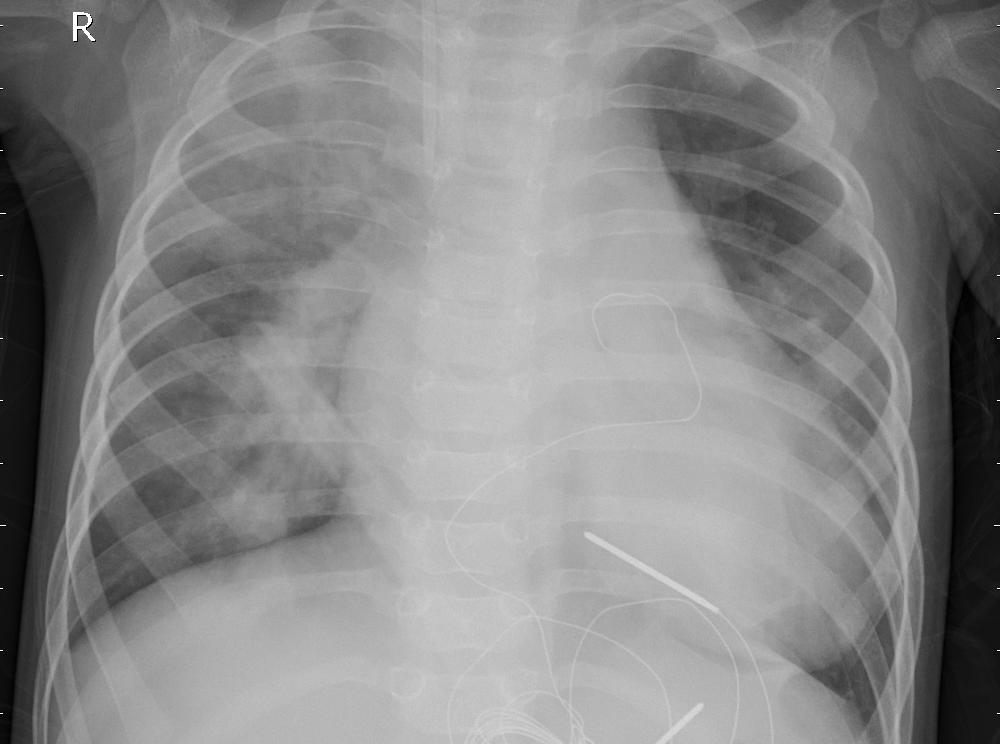
Diagnosis: PNEUMONIA